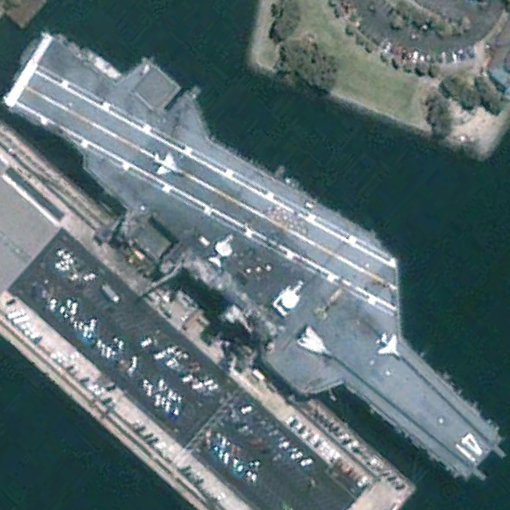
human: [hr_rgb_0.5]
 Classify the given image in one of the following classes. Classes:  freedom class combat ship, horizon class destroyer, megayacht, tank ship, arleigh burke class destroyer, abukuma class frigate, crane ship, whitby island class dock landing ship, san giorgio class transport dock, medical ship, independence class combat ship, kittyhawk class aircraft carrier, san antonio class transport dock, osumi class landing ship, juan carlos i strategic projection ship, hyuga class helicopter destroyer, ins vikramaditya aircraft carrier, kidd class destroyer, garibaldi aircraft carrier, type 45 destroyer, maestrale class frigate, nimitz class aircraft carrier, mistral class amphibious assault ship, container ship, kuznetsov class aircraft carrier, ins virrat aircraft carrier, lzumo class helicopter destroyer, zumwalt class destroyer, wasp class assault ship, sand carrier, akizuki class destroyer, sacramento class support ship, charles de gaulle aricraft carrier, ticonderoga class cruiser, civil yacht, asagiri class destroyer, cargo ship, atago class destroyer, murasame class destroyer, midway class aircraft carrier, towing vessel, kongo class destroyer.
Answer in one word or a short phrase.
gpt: Midway class aircraft carrier